Field crop: maize
Growth stage: 2
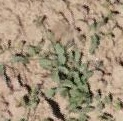
Species: convolvulus